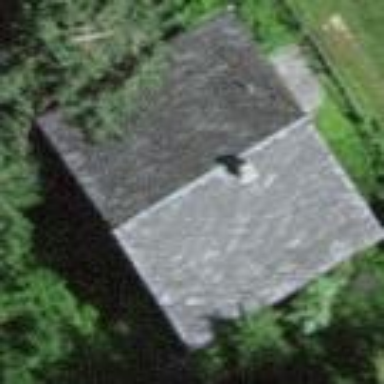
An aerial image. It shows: Detached building with gabled roof.